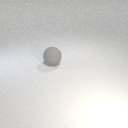
large gray rubber sphere